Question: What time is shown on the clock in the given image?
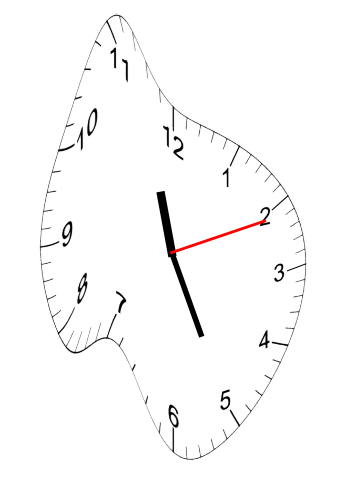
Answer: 11:25:11